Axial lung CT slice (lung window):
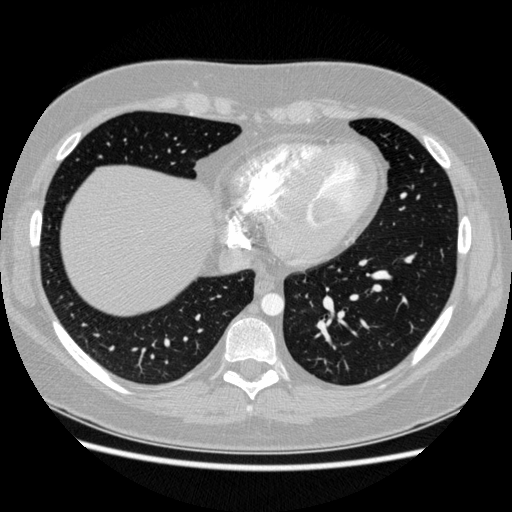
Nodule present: no